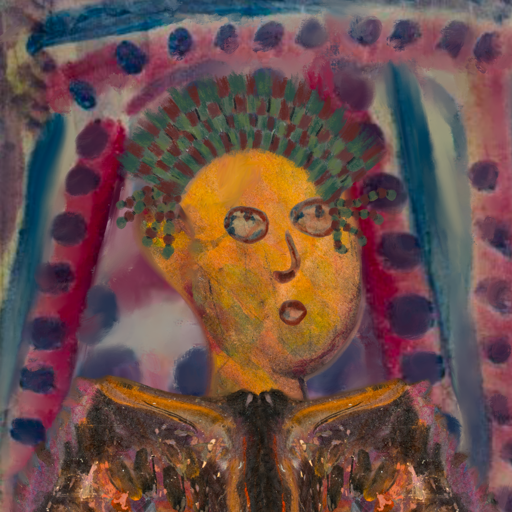
Background: HillGirl, Head And Neck Side: Gypsy_Mother, Face Side: Orphan, Bust: Gypsy_Queen, Hair Side: Blank, Head Accessory: After_Raid_Crown, Second Necklace: Blank, Necklace: Blank, Baby: Blank